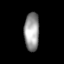
Tissue: lung
Cell type: Epithelial cells
Senescence score: 0.2222
Nuclear area (px): 559
Mean DAPI intensity: 153.88